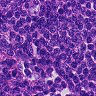
Metastatic tissue present: no